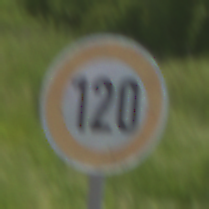
Verkehrszeichen: Geschwindigkeit120
Umgebung: Outdoor, RoadRail
Tageszeit: Midday
Wetter: PartlyCloudy
Licht: Natural
Jahreszeit: NotSpecified
Kontrast: HighContrast